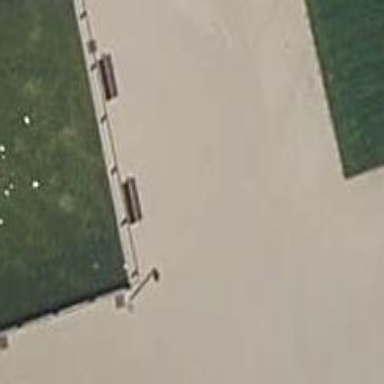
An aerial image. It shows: Bench for seating.